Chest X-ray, PA view. Patient: 70 years old, sex M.
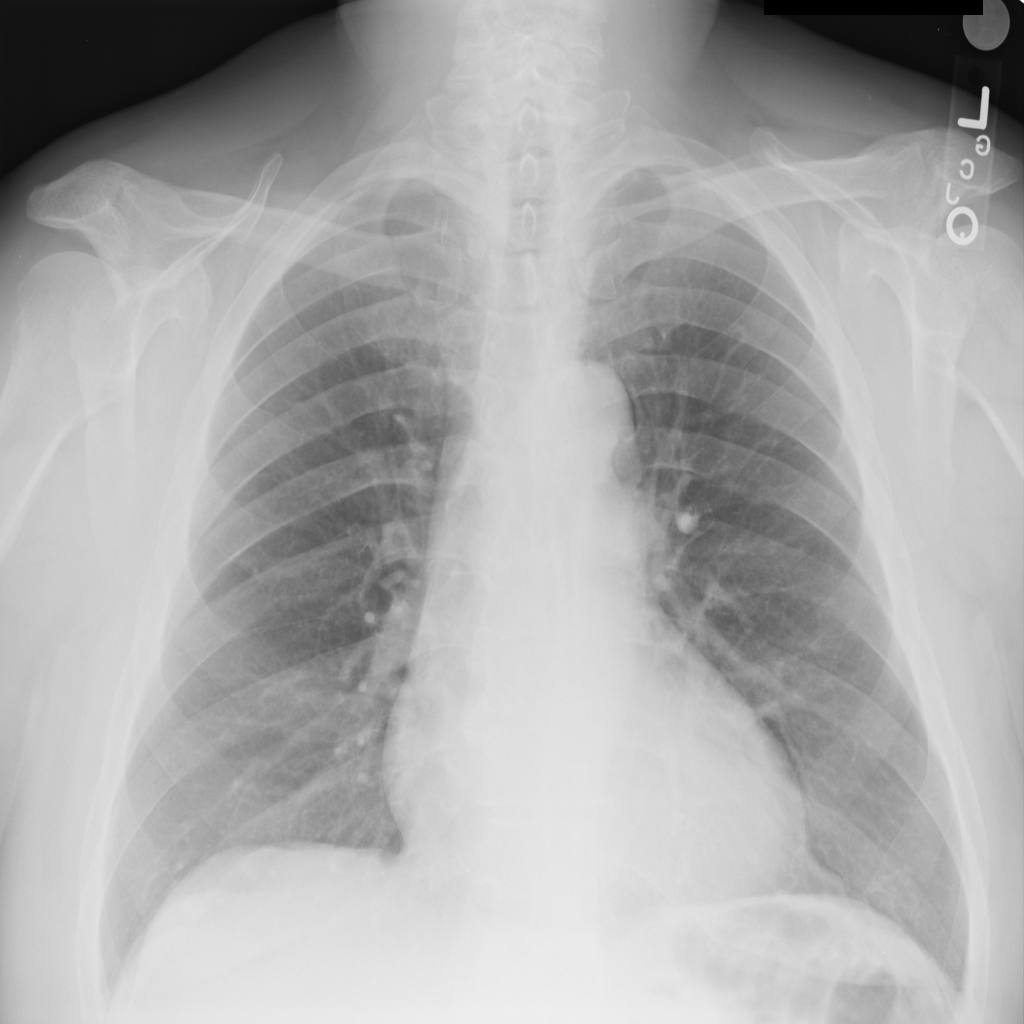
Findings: No Finding